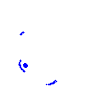
Particle: electron